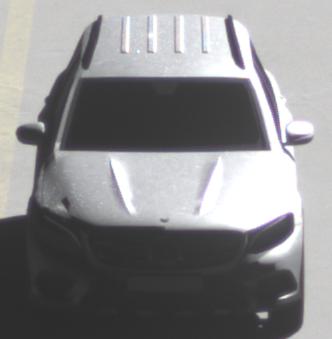
Make: Mercedes-Benz
Model: GLC 250
Detailed model: GLC (253)
Model produced from: 2015/09
Model produced until: 2018/05
Doors: 5
Color: white
Road condition: dry road
Daytime: morning or afternoon
Contrast: high contrast